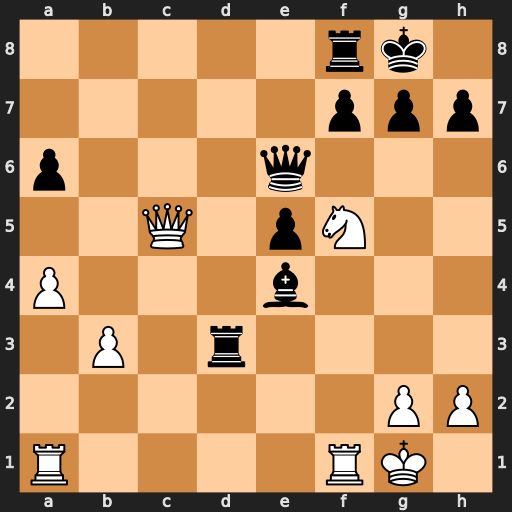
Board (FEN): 5rk1/5ppp/p3q3/2Q1pN2/P3b3/1P1r4/6PP/R4RK1
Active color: w
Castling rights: -
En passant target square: -
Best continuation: Ne7+ Kh8 Ng6+ hxg6 Qxf8+